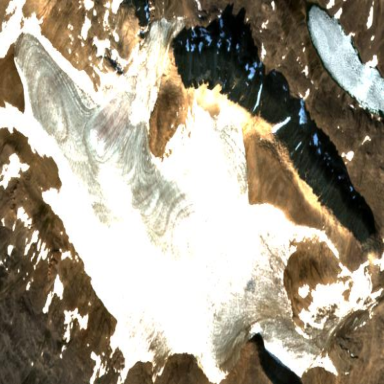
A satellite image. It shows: Majestic glacier in the distance.